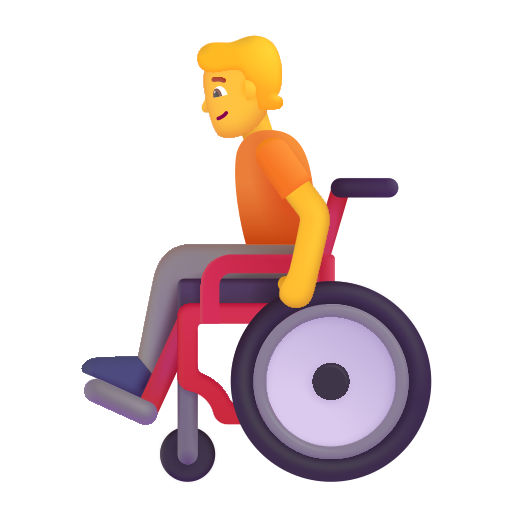
person in manual wheelchair color default